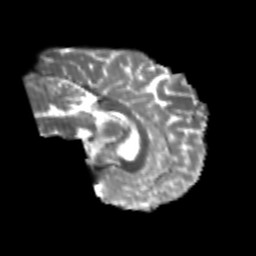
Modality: T2w
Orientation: sagittal
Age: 25
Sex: female
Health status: healthy
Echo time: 0.074 s